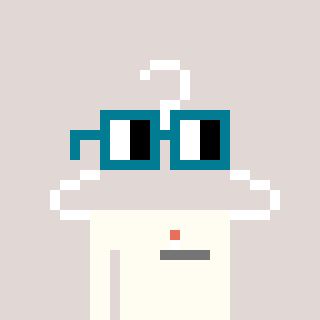
a pixel art character with square dark green glasses, a hanger-shaped head and a grayscale-colored body on a warm background